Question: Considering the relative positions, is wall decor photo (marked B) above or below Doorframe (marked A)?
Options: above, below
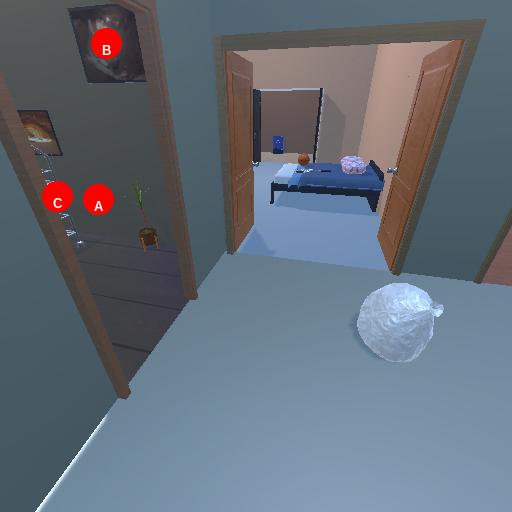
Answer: above